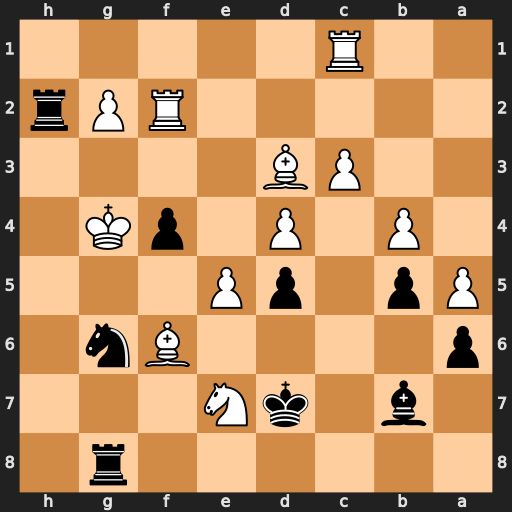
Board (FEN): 6r1/1b1kN3/p4Bn1/Pp1pP3/1P1P1pK1/2PB4/5RPr/2R5
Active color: b
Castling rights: -
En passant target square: -
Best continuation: Nxe5+ Kf5 Rh5+ Kxf4 Nxd3+